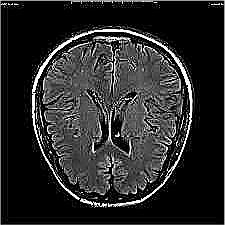
Label: notumor